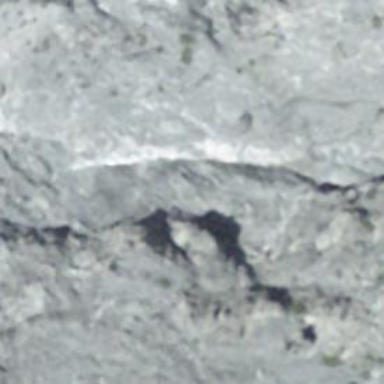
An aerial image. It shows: Cliff in nature.